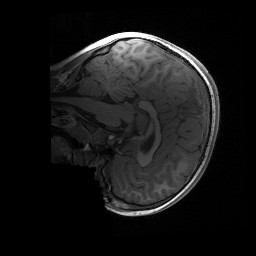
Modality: T1w
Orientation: sagittal
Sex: male
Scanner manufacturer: siemens
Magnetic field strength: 3 T
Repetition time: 1.9 s
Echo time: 0.00243 s